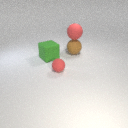
large brown rubber sphere below large red rubber sphere